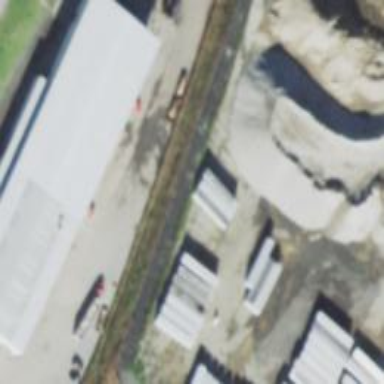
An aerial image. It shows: Recycling center building that collects scrap metal.